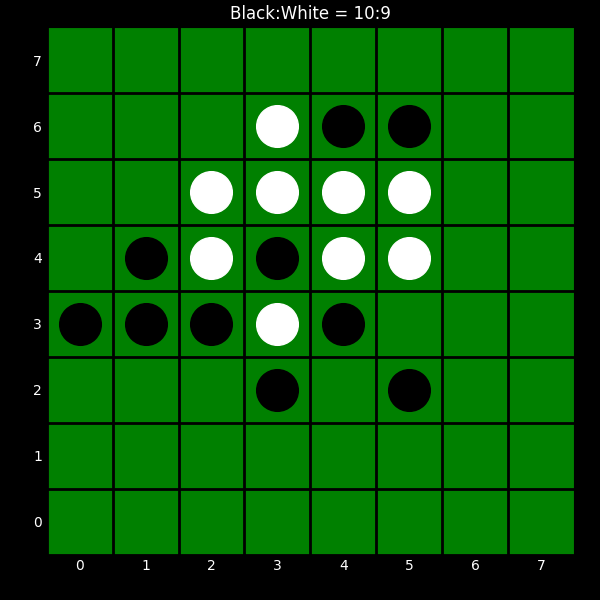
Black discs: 10
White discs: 9